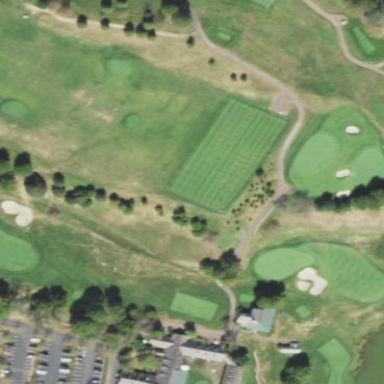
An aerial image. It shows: Golf tee on grassy land.